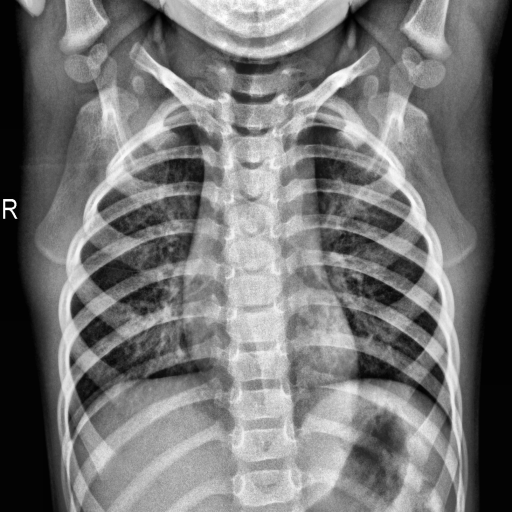
Finding: NORMAL